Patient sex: F
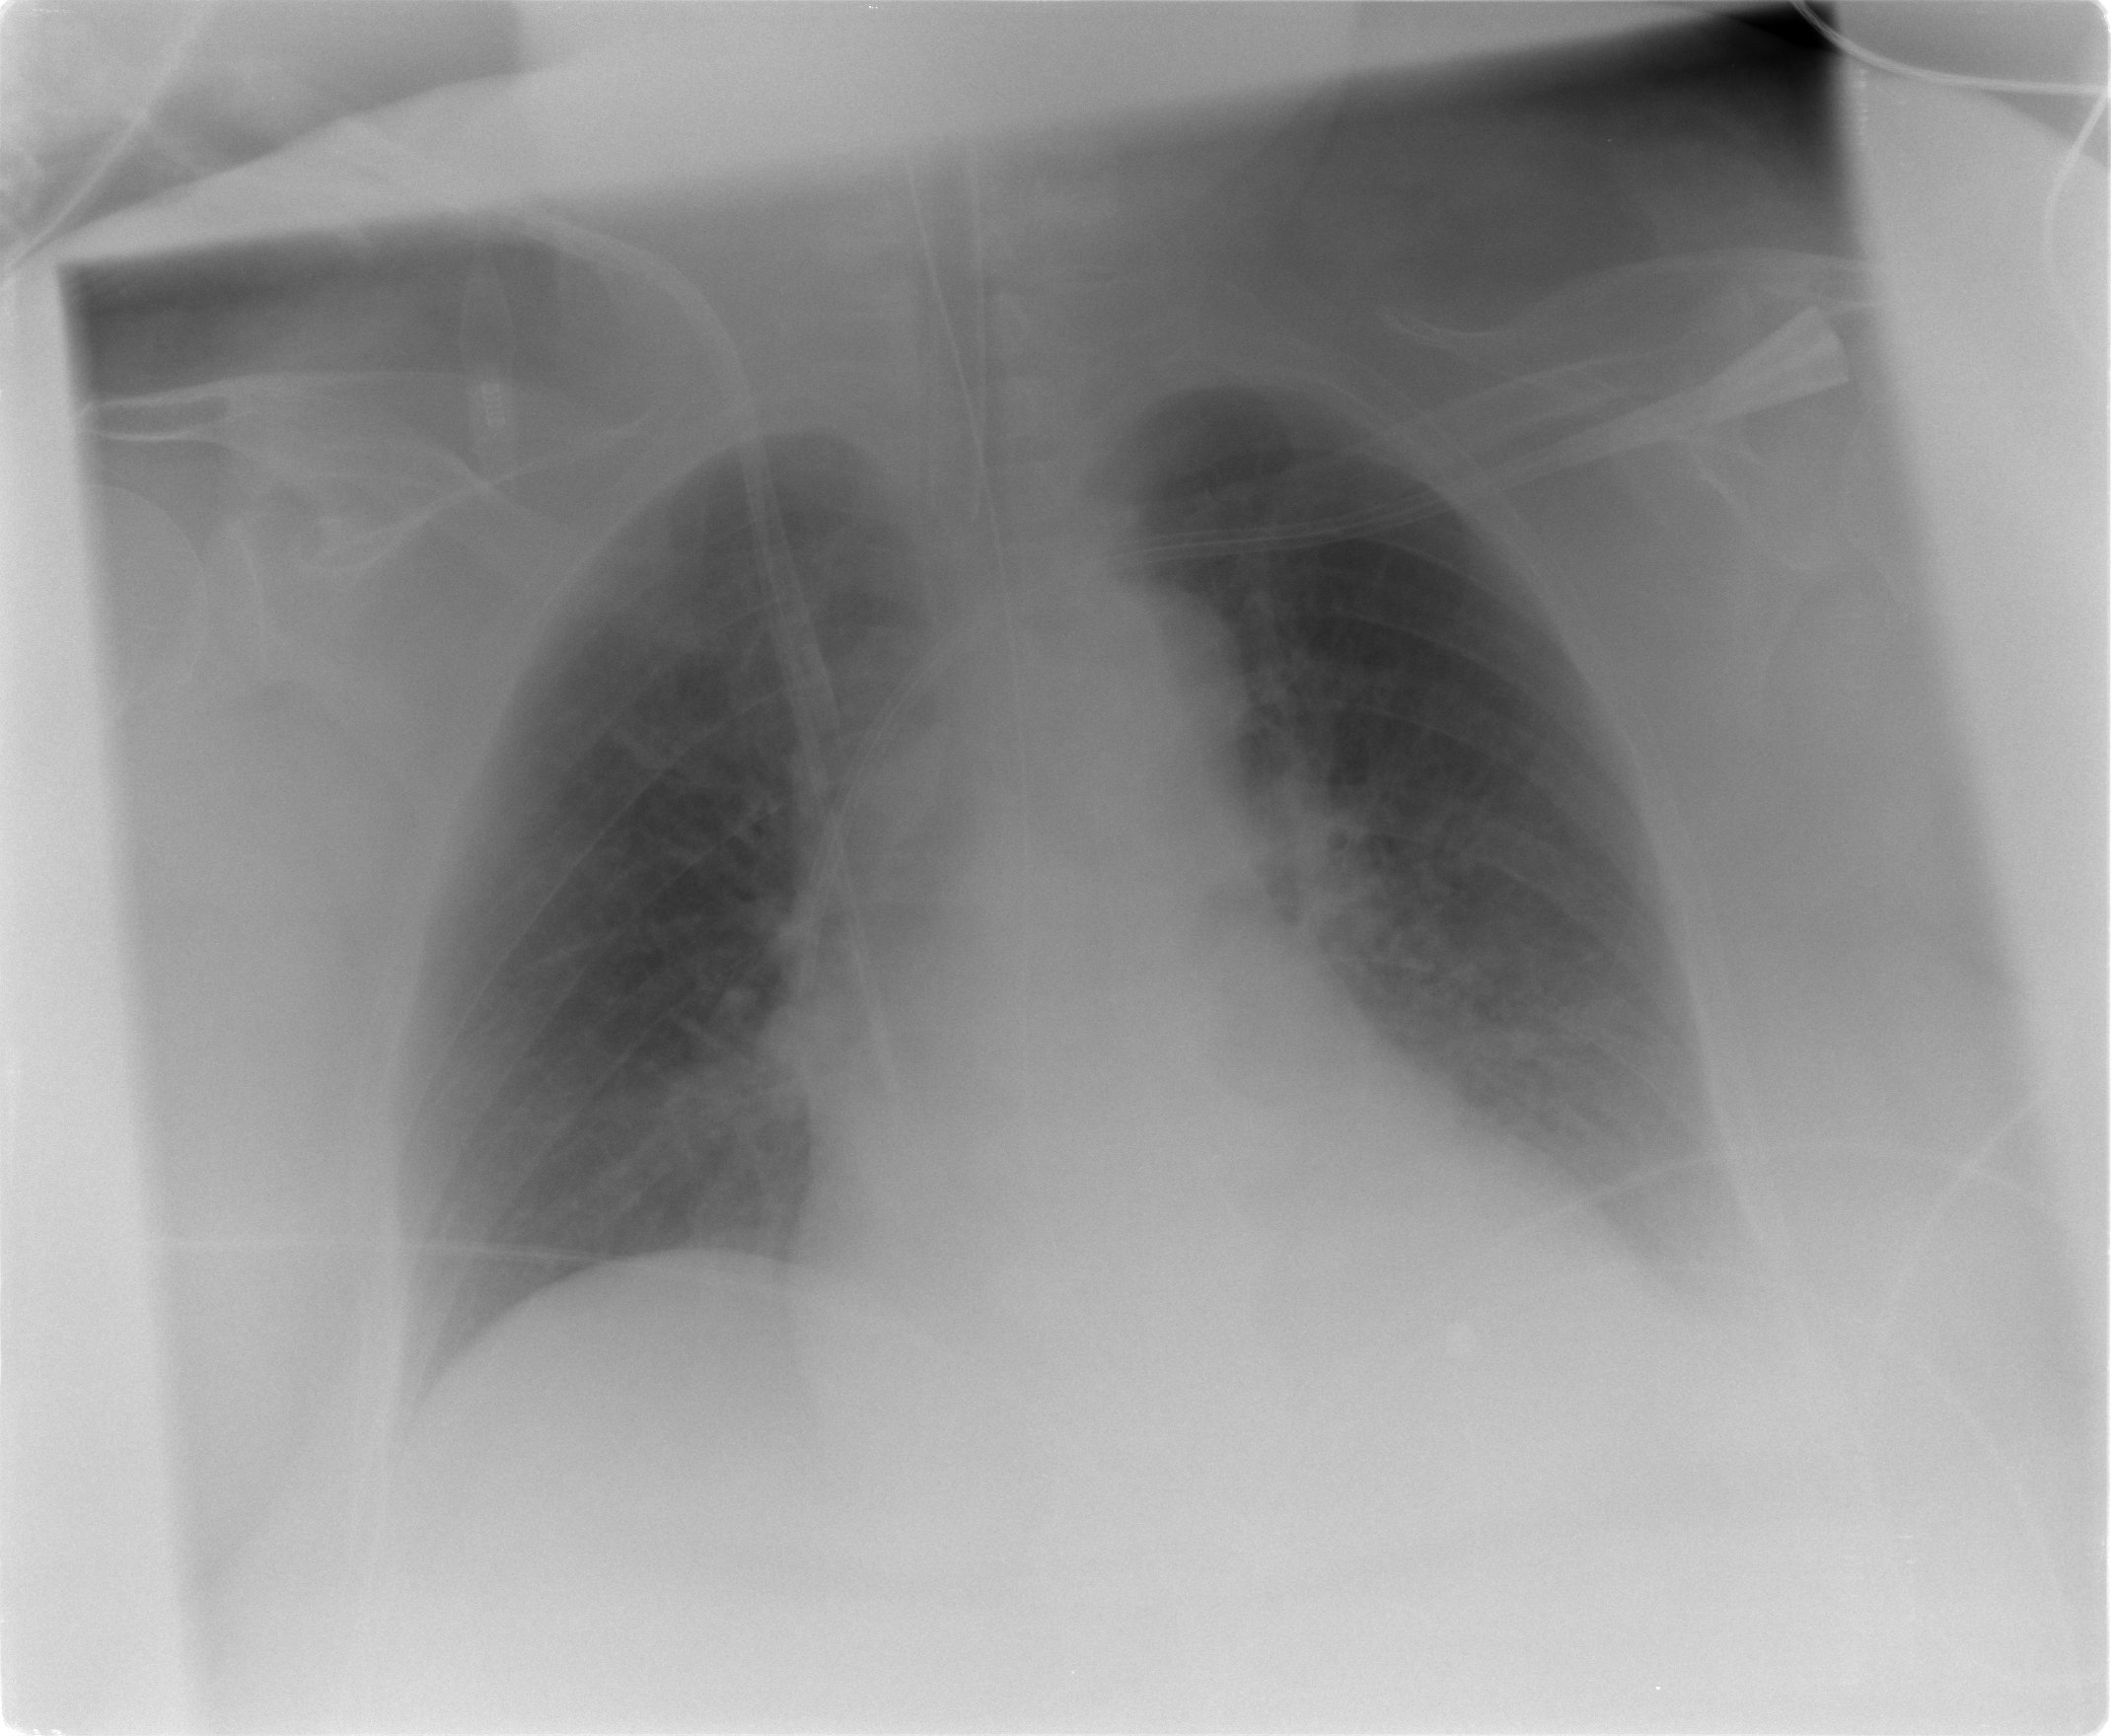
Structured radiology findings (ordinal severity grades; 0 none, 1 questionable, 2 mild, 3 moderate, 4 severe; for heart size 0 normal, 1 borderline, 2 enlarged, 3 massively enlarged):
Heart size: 1
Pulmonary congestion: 2
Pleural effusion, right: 0
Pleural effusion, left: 2
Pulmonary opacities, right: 0
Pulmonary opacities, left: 0
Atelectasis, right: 0
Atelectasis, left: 0